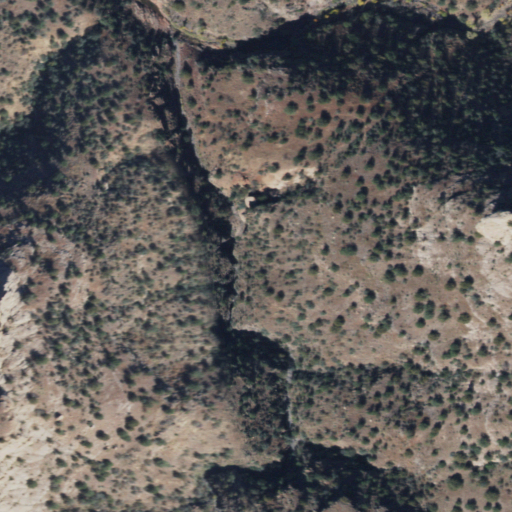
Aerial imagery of valley in Arizona named Chimney Rock Canyon containing only shrub